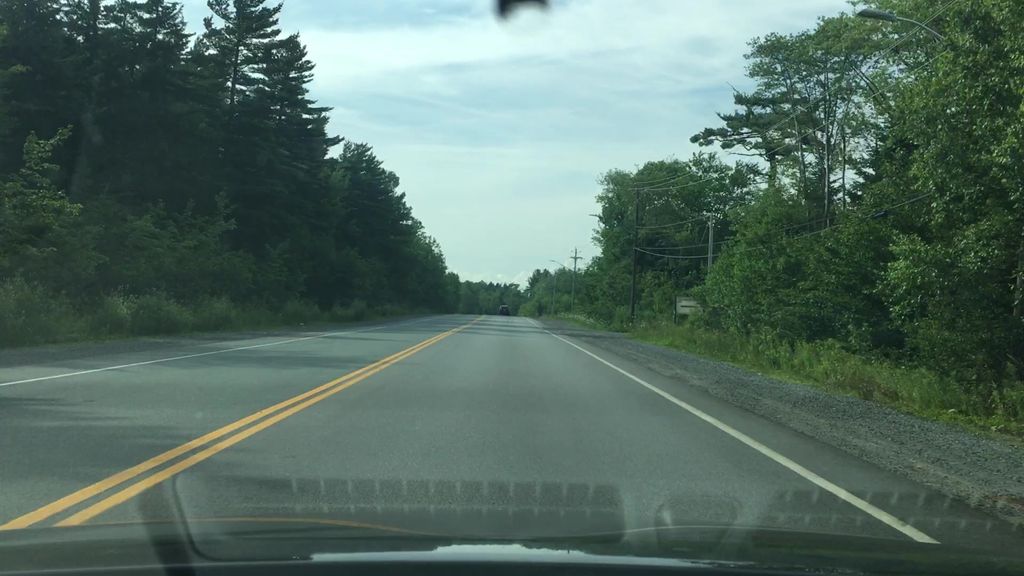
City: halifax